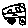
Label: car